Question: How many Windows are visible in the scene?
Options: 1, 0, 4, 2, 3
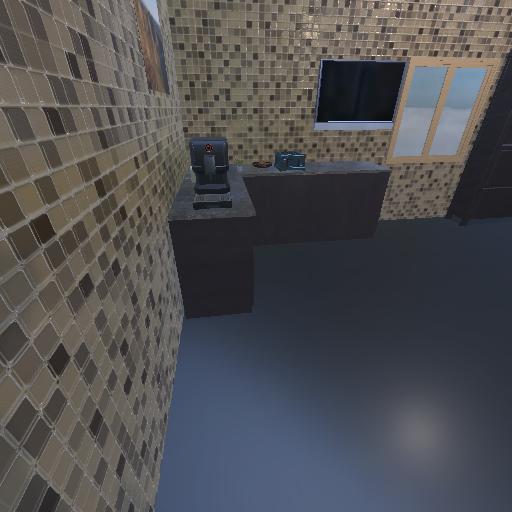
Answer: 1